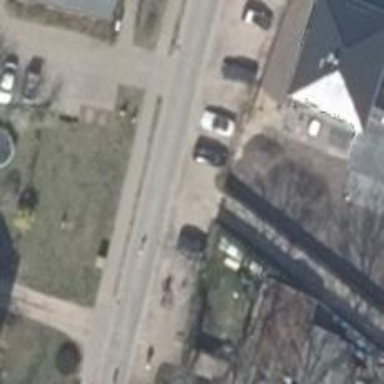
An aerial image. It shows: Asphalt road in residential area.